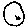
Label: moon